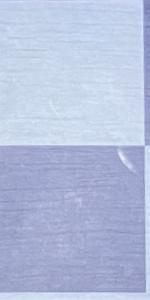
Label: Empty